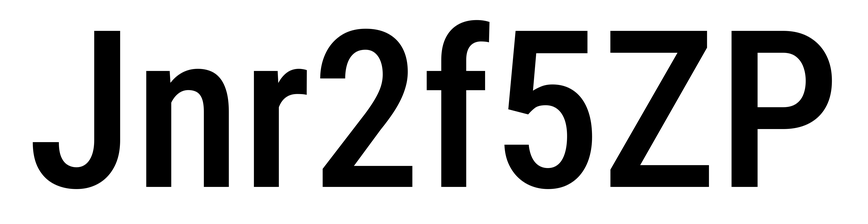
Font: Roboto_Condensed_Medium